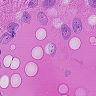
Metastatic tissue present: no